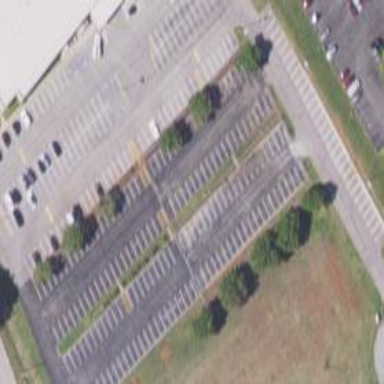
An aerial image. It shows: Parking area with surface.